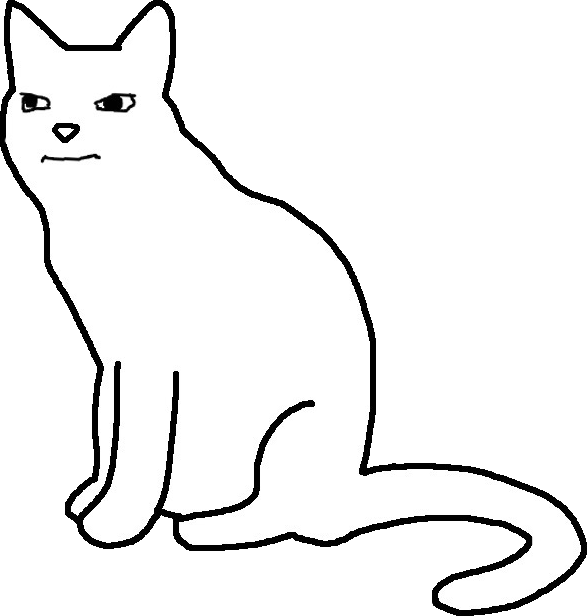
Label: 5_Animal